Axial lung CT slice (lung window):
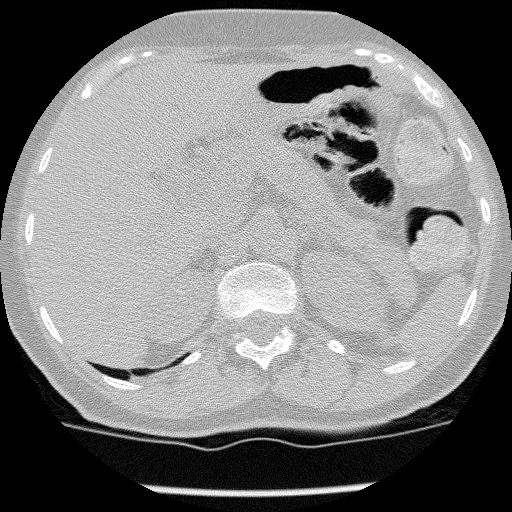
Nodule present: no